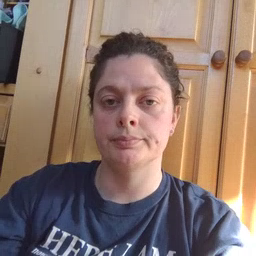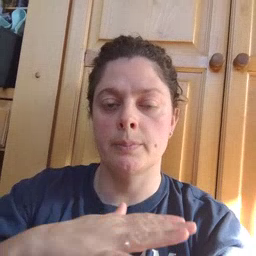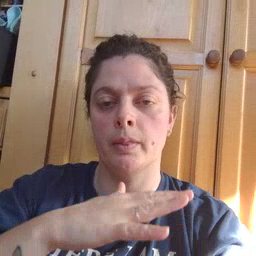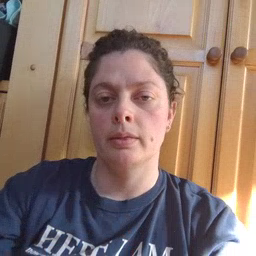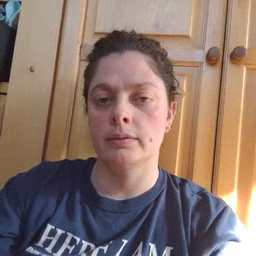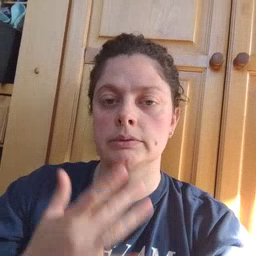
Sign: table